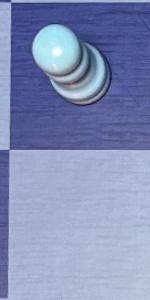
Label: Empty